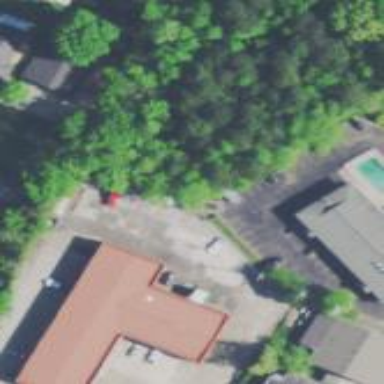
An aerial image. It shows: Building that is motel.